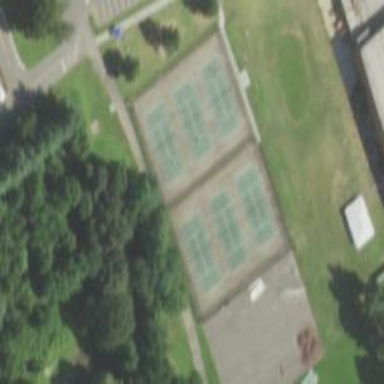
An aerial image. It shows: Tennis court on pitch designated for leisure land.